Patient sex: F
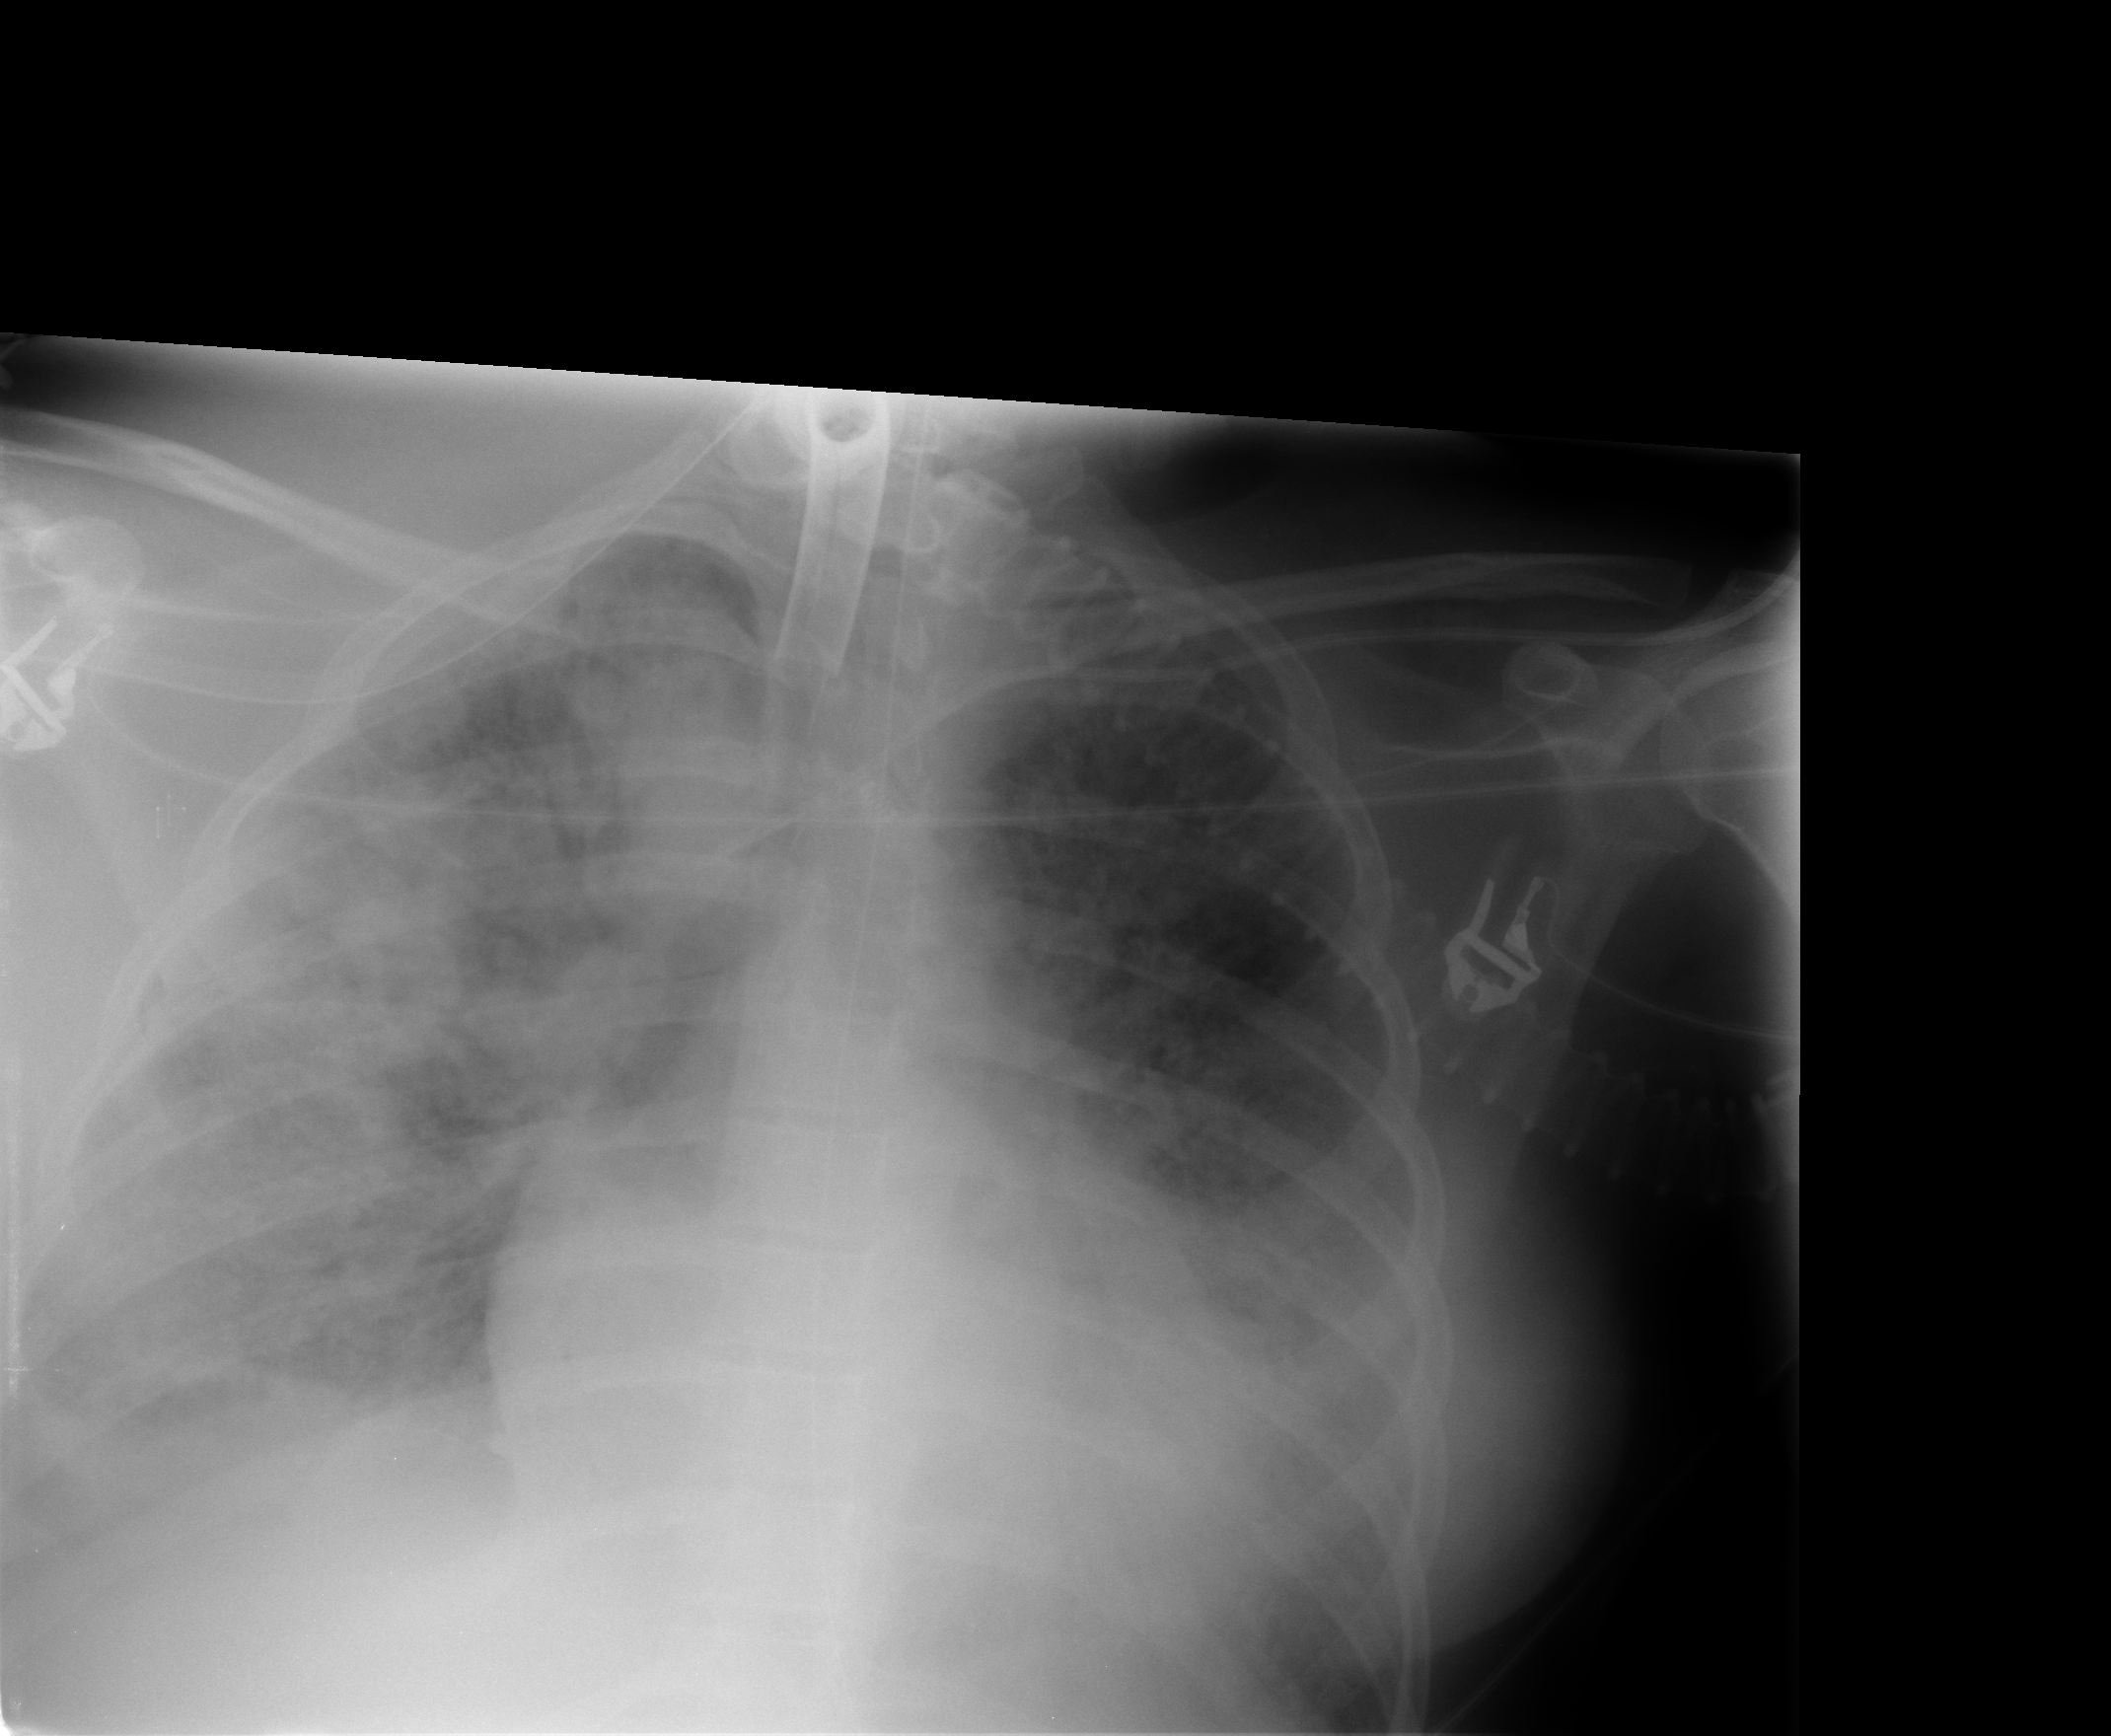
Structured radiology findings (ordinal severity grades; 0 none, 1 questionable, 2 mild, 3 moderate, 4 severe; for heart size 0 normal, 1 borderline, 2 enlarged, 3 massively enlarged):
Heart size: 2
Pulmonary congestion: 2
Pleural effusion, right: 2
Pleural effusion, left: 2
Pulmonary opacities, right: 4
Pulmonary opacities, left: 4
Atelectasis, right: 3
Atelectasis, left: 3